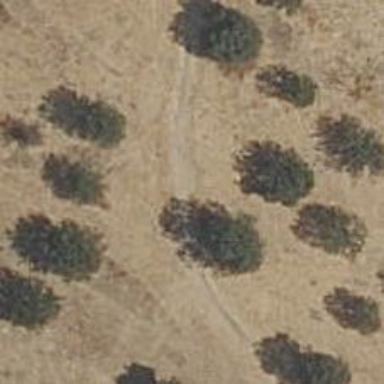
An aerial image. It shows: Dirt path.